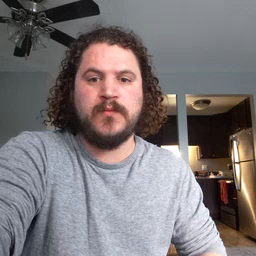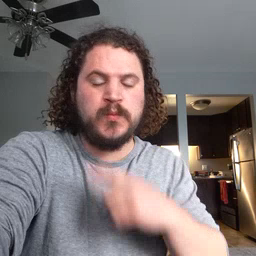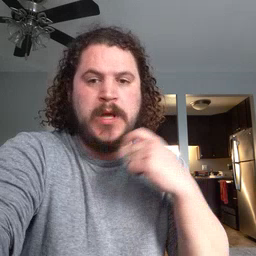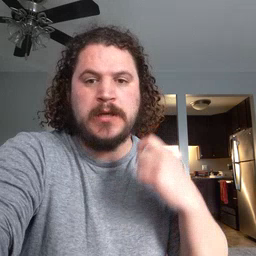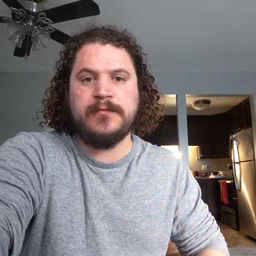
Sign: dry